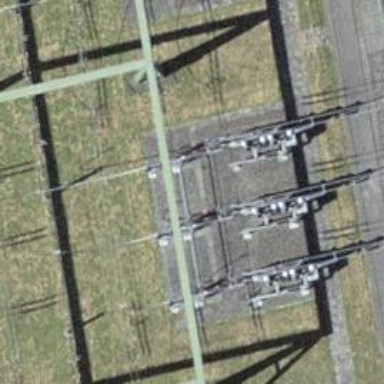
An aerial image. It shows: Switch for power supply.